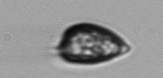
Label: Prorocentrum_triestinum